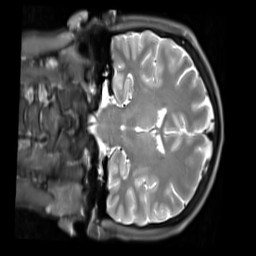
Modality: PDw
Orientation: coronal
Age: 21
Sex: male
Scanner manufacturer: siemens
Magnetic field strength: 3 T
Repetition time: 11.88 s
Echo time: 0.014 s